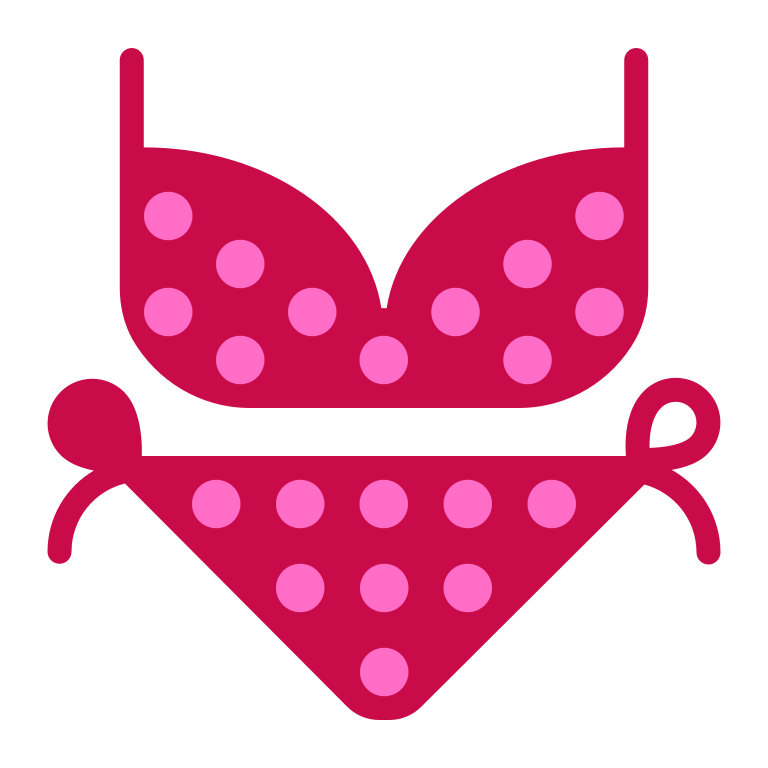
bikini flat